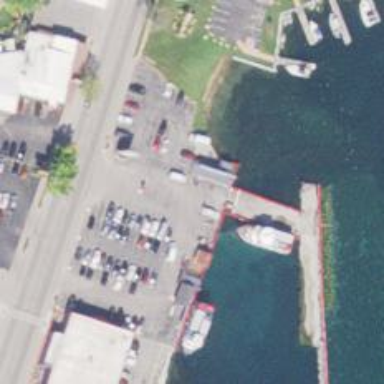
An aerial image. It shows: Ferry terminal.